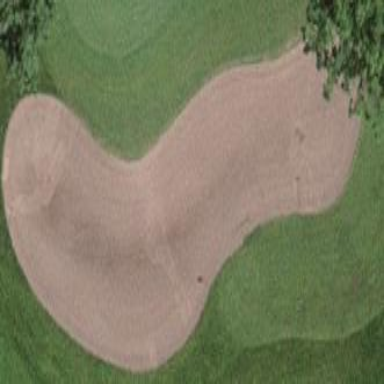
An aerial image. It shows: Bunker on golf course.